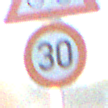
Verkehrszeichen: Geschwindigkeit30
Zusatzzeichen oben: RadverkehrLinks
Umgebung: Outdoor, Nature
Tageszeit: SunriseSunset
Wetter: Clear
Licht: Natural
Jahreszeit: NotSpecified
Kontrast: HighContrast